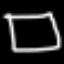
Label: square